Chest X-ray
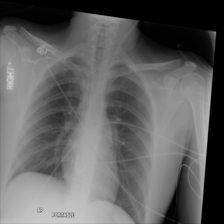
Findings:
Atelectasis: negative
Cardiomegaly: negative
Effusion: negative
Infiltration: negative
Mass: negative
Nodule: negative
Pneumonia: negative
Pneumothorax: negative
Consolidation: negative
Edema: negative
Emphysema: negative
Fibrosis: negative
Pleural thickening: negative
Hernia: negative